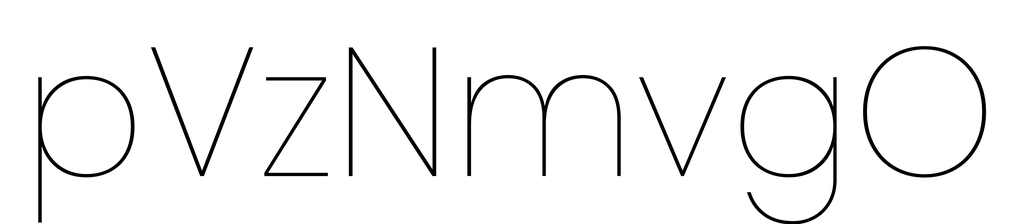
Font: Poppins-Thin